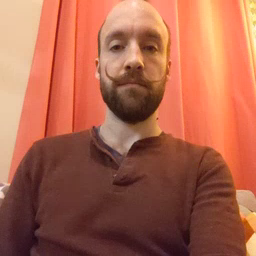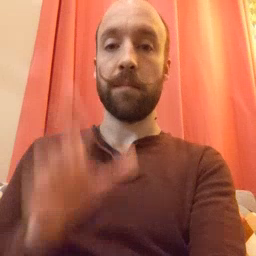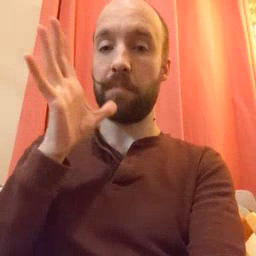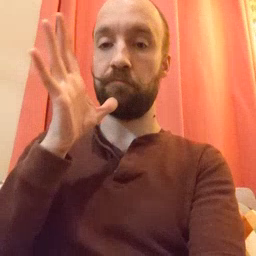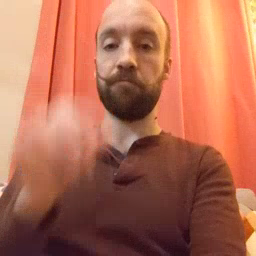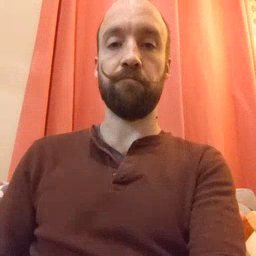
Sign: mom